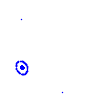
Particle: kaon